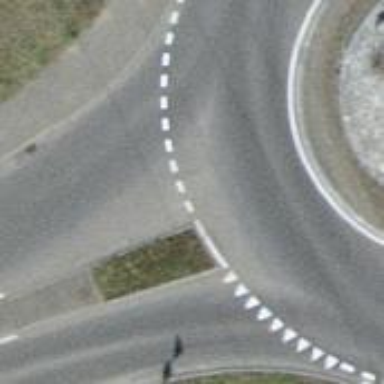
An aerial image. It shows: Road with "give way" sign.